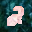
Label: 2